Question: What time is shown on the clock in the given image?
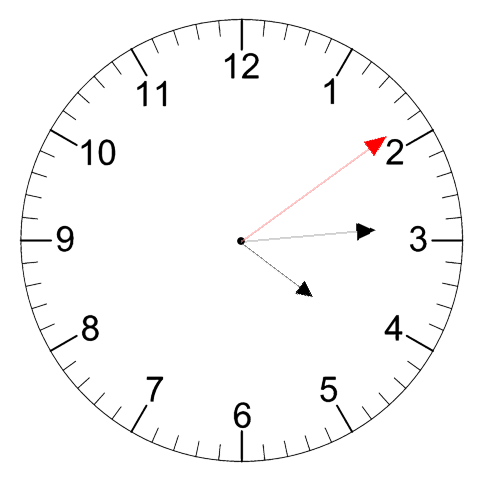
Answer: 04:14:09